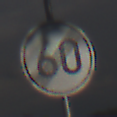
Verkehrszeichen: EndeGeschwindigkeit60
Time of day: MorningAfternoon
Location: Outdoor (Nature)
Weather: PartlyCloudy
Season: NotSpecified
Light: Natural